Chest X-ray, PA view. Patient: 52 years old, sex F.
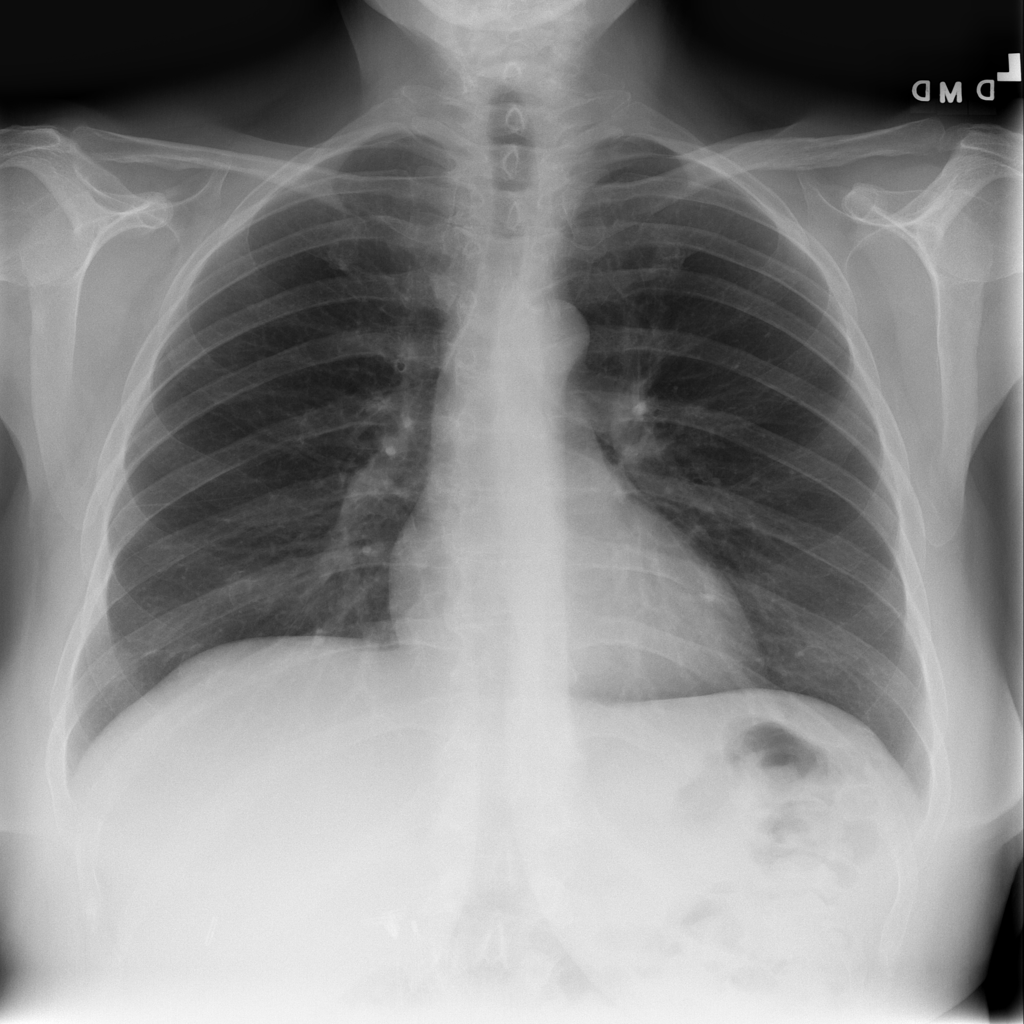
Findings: No Finding